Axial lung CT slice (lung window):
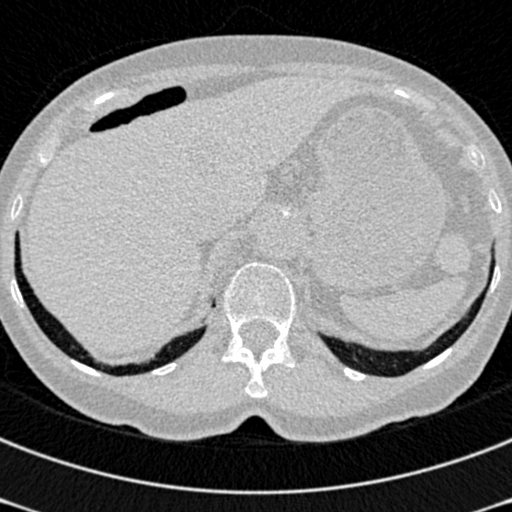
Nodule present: no